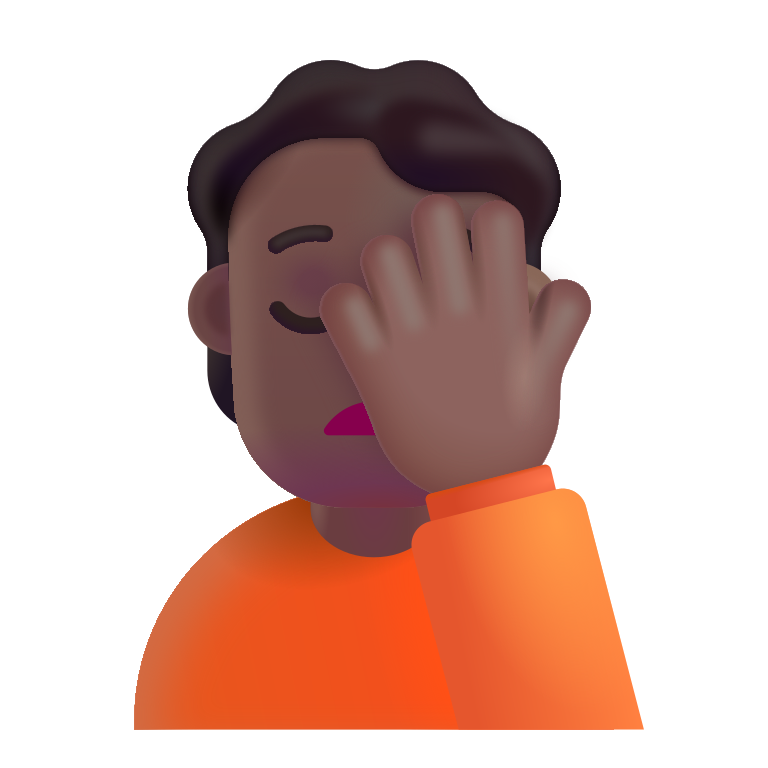
person facepalming color  dark